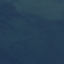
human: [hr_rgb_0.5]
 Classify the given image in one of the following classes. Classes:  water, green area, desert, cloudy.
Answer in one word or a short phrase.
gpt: water